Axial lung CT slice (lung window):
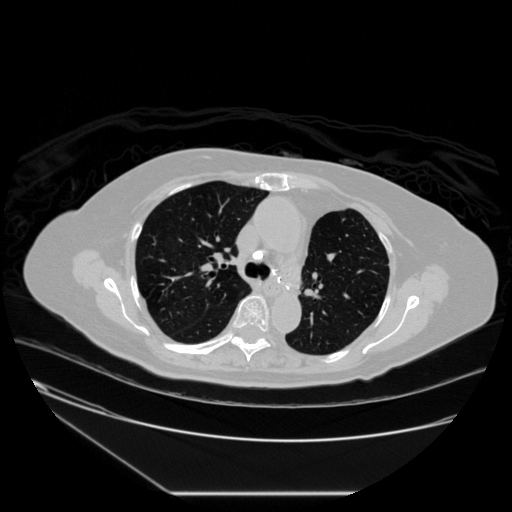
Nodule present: no